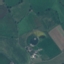
Land use / land cover class: Pasture